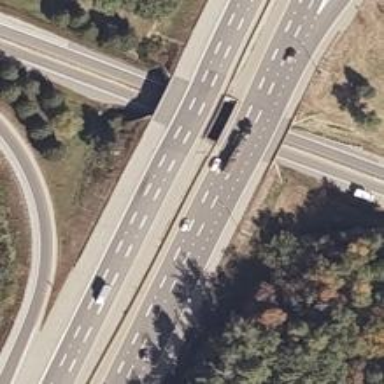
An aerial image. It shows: Asphalt bridge on motorway.